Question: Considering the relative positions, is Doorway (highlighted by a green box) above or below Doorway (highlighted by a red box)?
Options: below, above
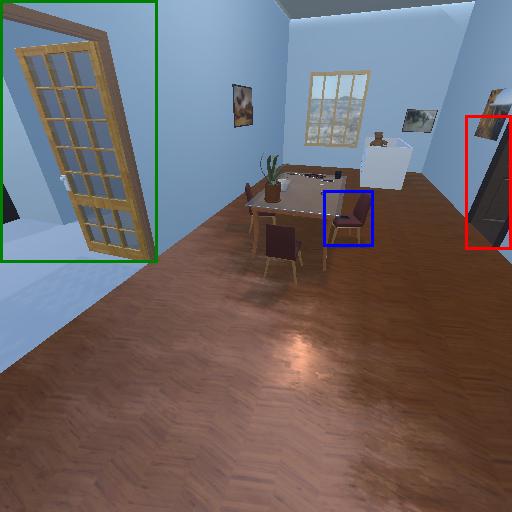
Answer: below